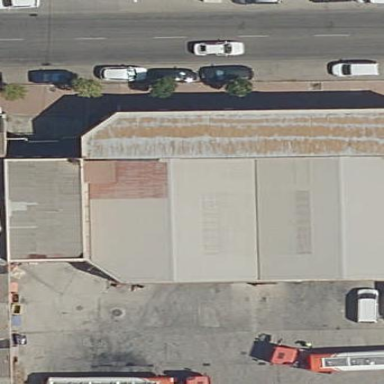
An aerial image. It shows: Industrial building.